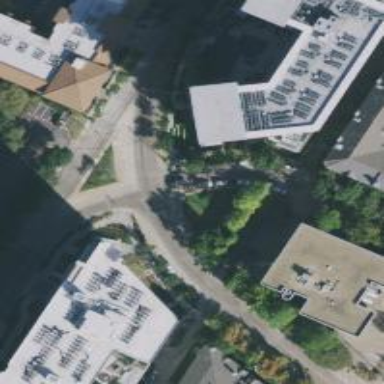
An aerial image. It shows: Tertiary road with separate sidewalk.